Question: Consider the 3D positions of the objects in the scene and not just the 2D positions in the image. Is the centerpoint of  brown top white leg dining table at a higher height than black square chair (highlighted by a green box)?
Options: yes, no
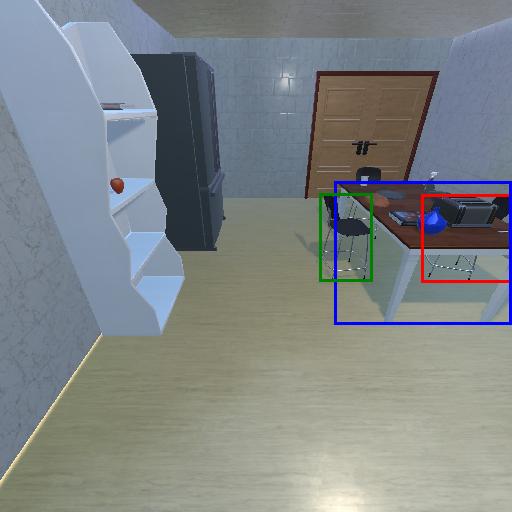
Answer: yes